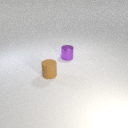
small brown rubber cylinder to the left of small purple metal cylinder